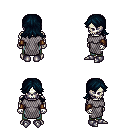
a pixel art fantasy rpg character, male body template, skeleton, chain mail, teal pants, raven loose hair, cloth bracers, metal boots, four views (front, back, left, right), 2x2 character sprite sheet, small pixel art, hard edges, no anti-aliasing